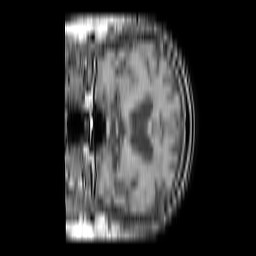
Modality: T1w
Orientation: coronal
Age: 77
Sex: male
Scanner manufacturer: philips
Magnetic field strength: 1.5 T
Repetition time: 0.1881 s
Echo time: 0.001854 s